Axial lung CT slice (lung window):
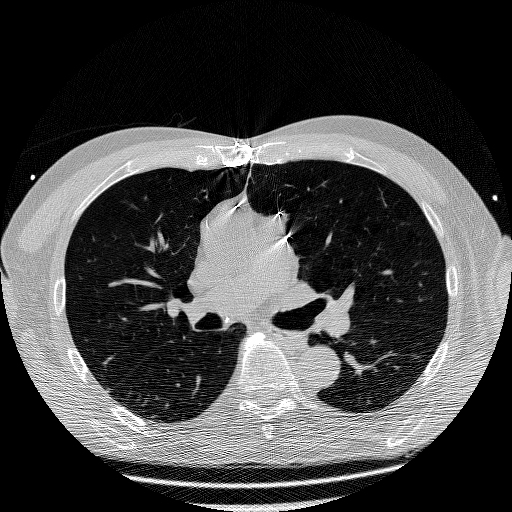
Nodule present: no